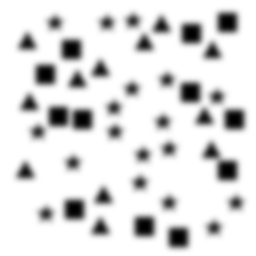
Squares: 12
Triangles: 12
Stars: 18
Total shapes: 42